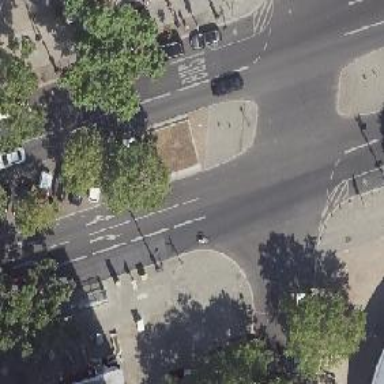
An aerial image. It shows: Unmarked crossing on footway.